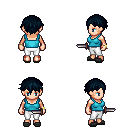
a pixel art fantasy rpg character, female body template, human, light skin, teal pirate shirt, white pants, raven short bangs hairstyle, bracelets, gray slippers, dagger, four views (front, back, left, right), 2x2 character sprite sheet, small pixel art, hard edges, no anti-aliasing